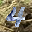
Label: 4